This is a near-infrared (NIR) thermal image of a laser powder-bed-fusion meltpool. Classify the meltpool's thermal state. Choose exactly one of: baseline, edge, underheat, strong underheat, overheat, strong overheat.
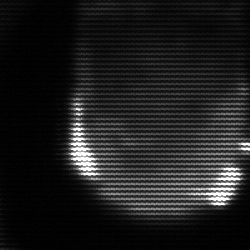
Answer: edge